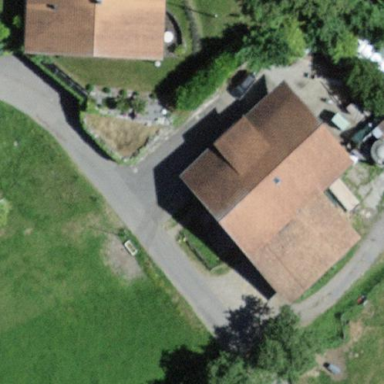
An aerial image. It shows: Rural barn.